Field crop: maize
Growth stage: 2
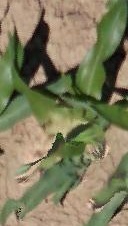
Species: maize